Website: slack
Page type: stored-credit-cards
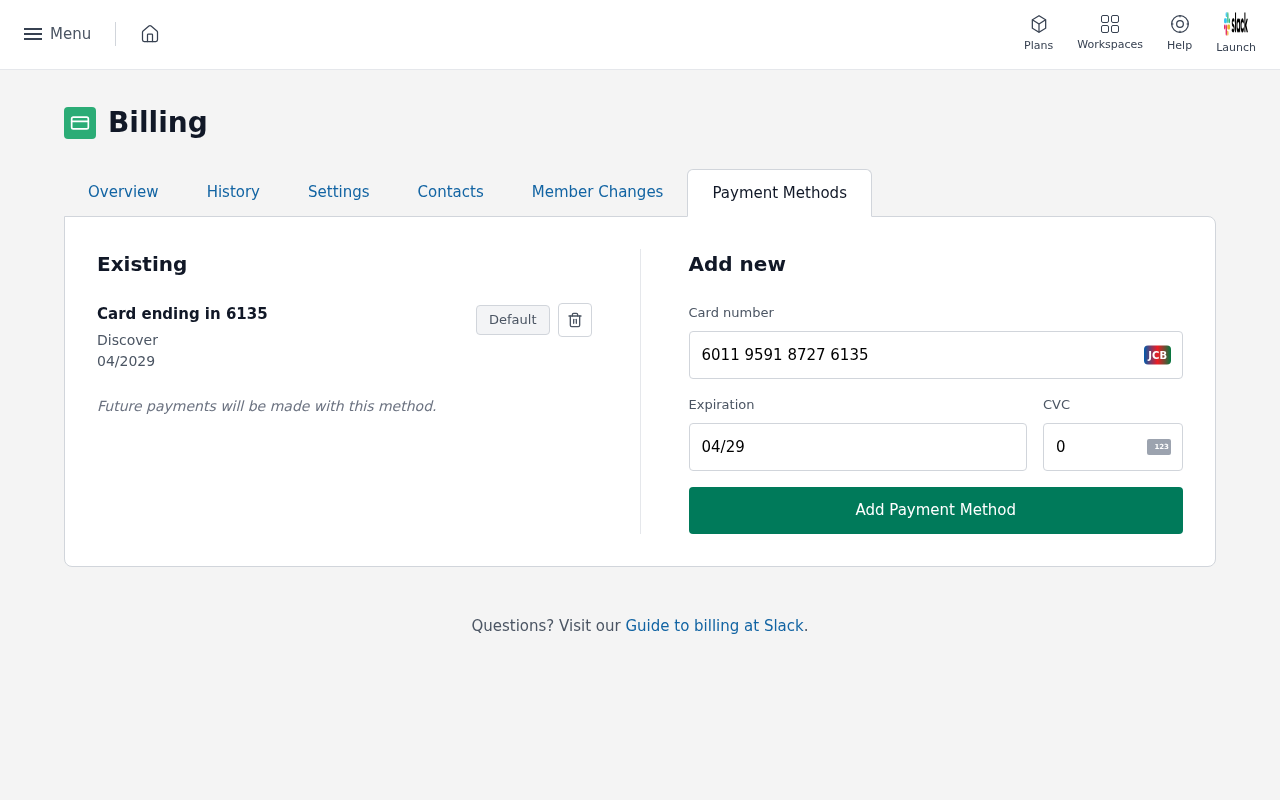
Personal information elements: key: PII_CARD_CVV
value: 031
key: PII_CARD_EXPIRY
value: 04/2029
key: PII_CARD_EXPIRY
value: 04/29
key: PII_CARD_LAST4
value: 6135
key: PII_CARD_NUMBER
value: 6011 9591 8727 6135
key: PII_CARD_TYPE
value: Discover